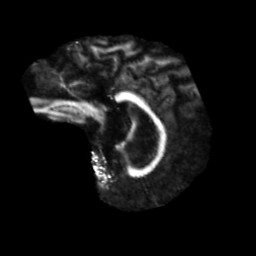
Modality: FA
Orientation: sagittal
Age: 75
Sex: male
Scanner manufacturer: siemens
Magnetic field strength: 3 T
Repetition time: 5.47 s
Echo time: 0.0854 s